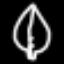
Label: leaf